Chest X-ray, PA view. Patient: 46 years old, sex F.
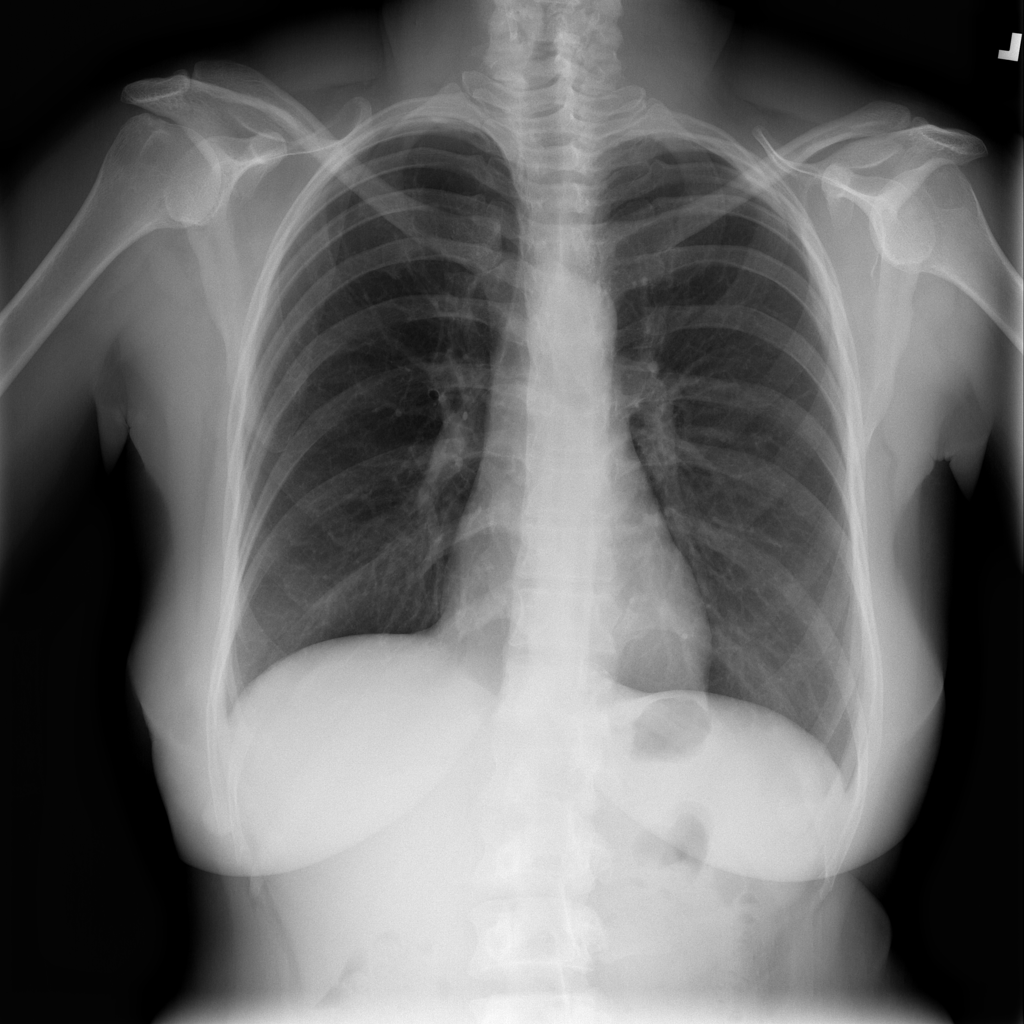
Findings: Infiltration